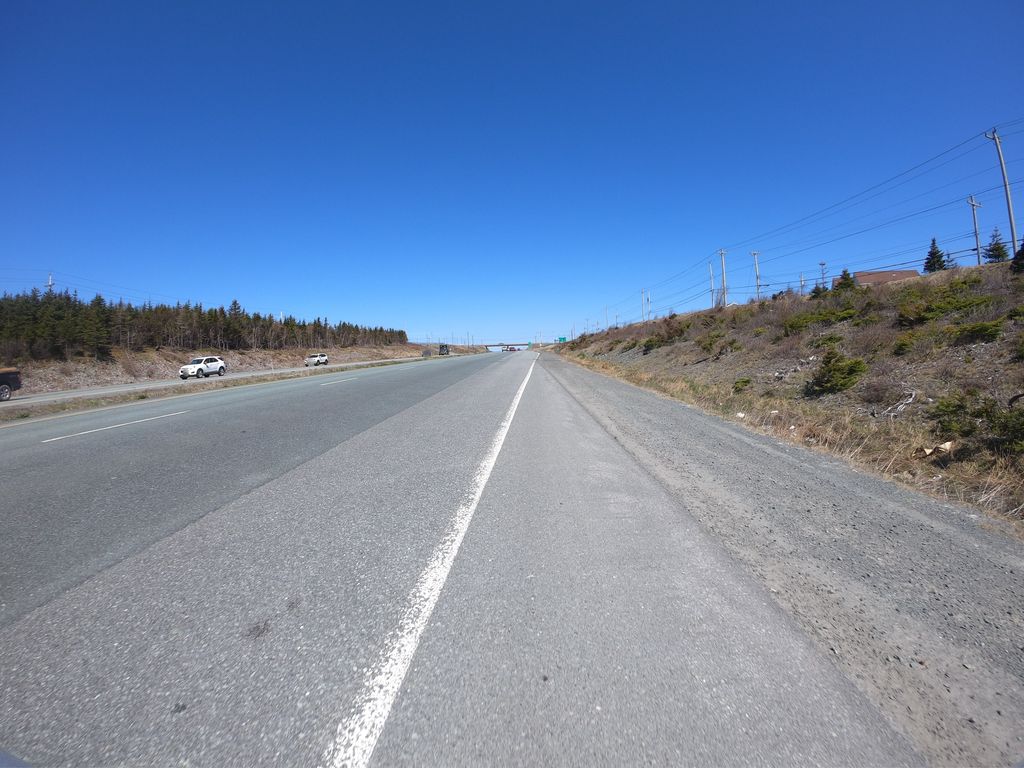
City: st_johns